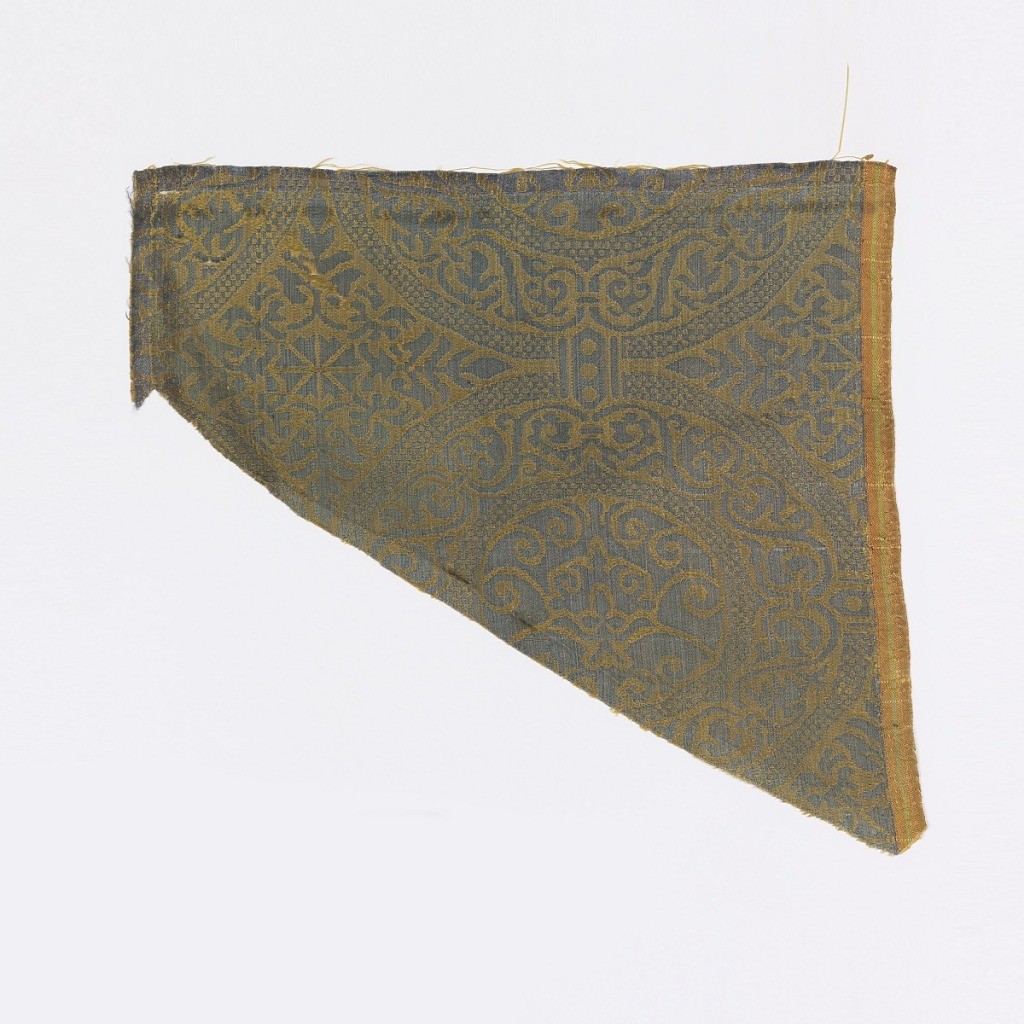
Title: Textile
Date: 16th century
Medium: silk Technique: 4&1 satin damask
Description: Pattern of circles in blue and yellow.